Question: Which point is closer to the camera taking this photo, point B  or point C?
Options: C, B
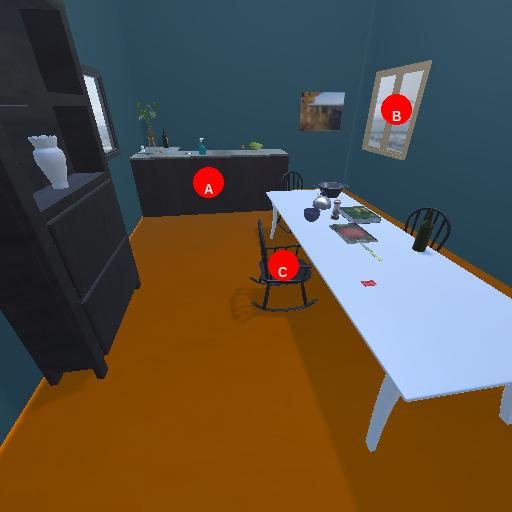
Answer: C